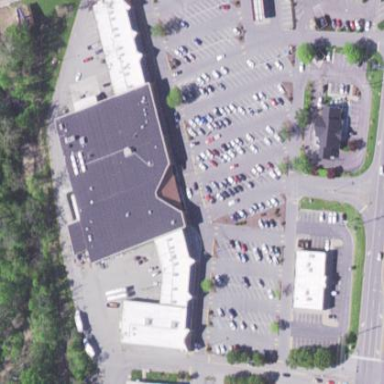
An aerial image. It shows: Supermarket located in building.